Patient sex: F
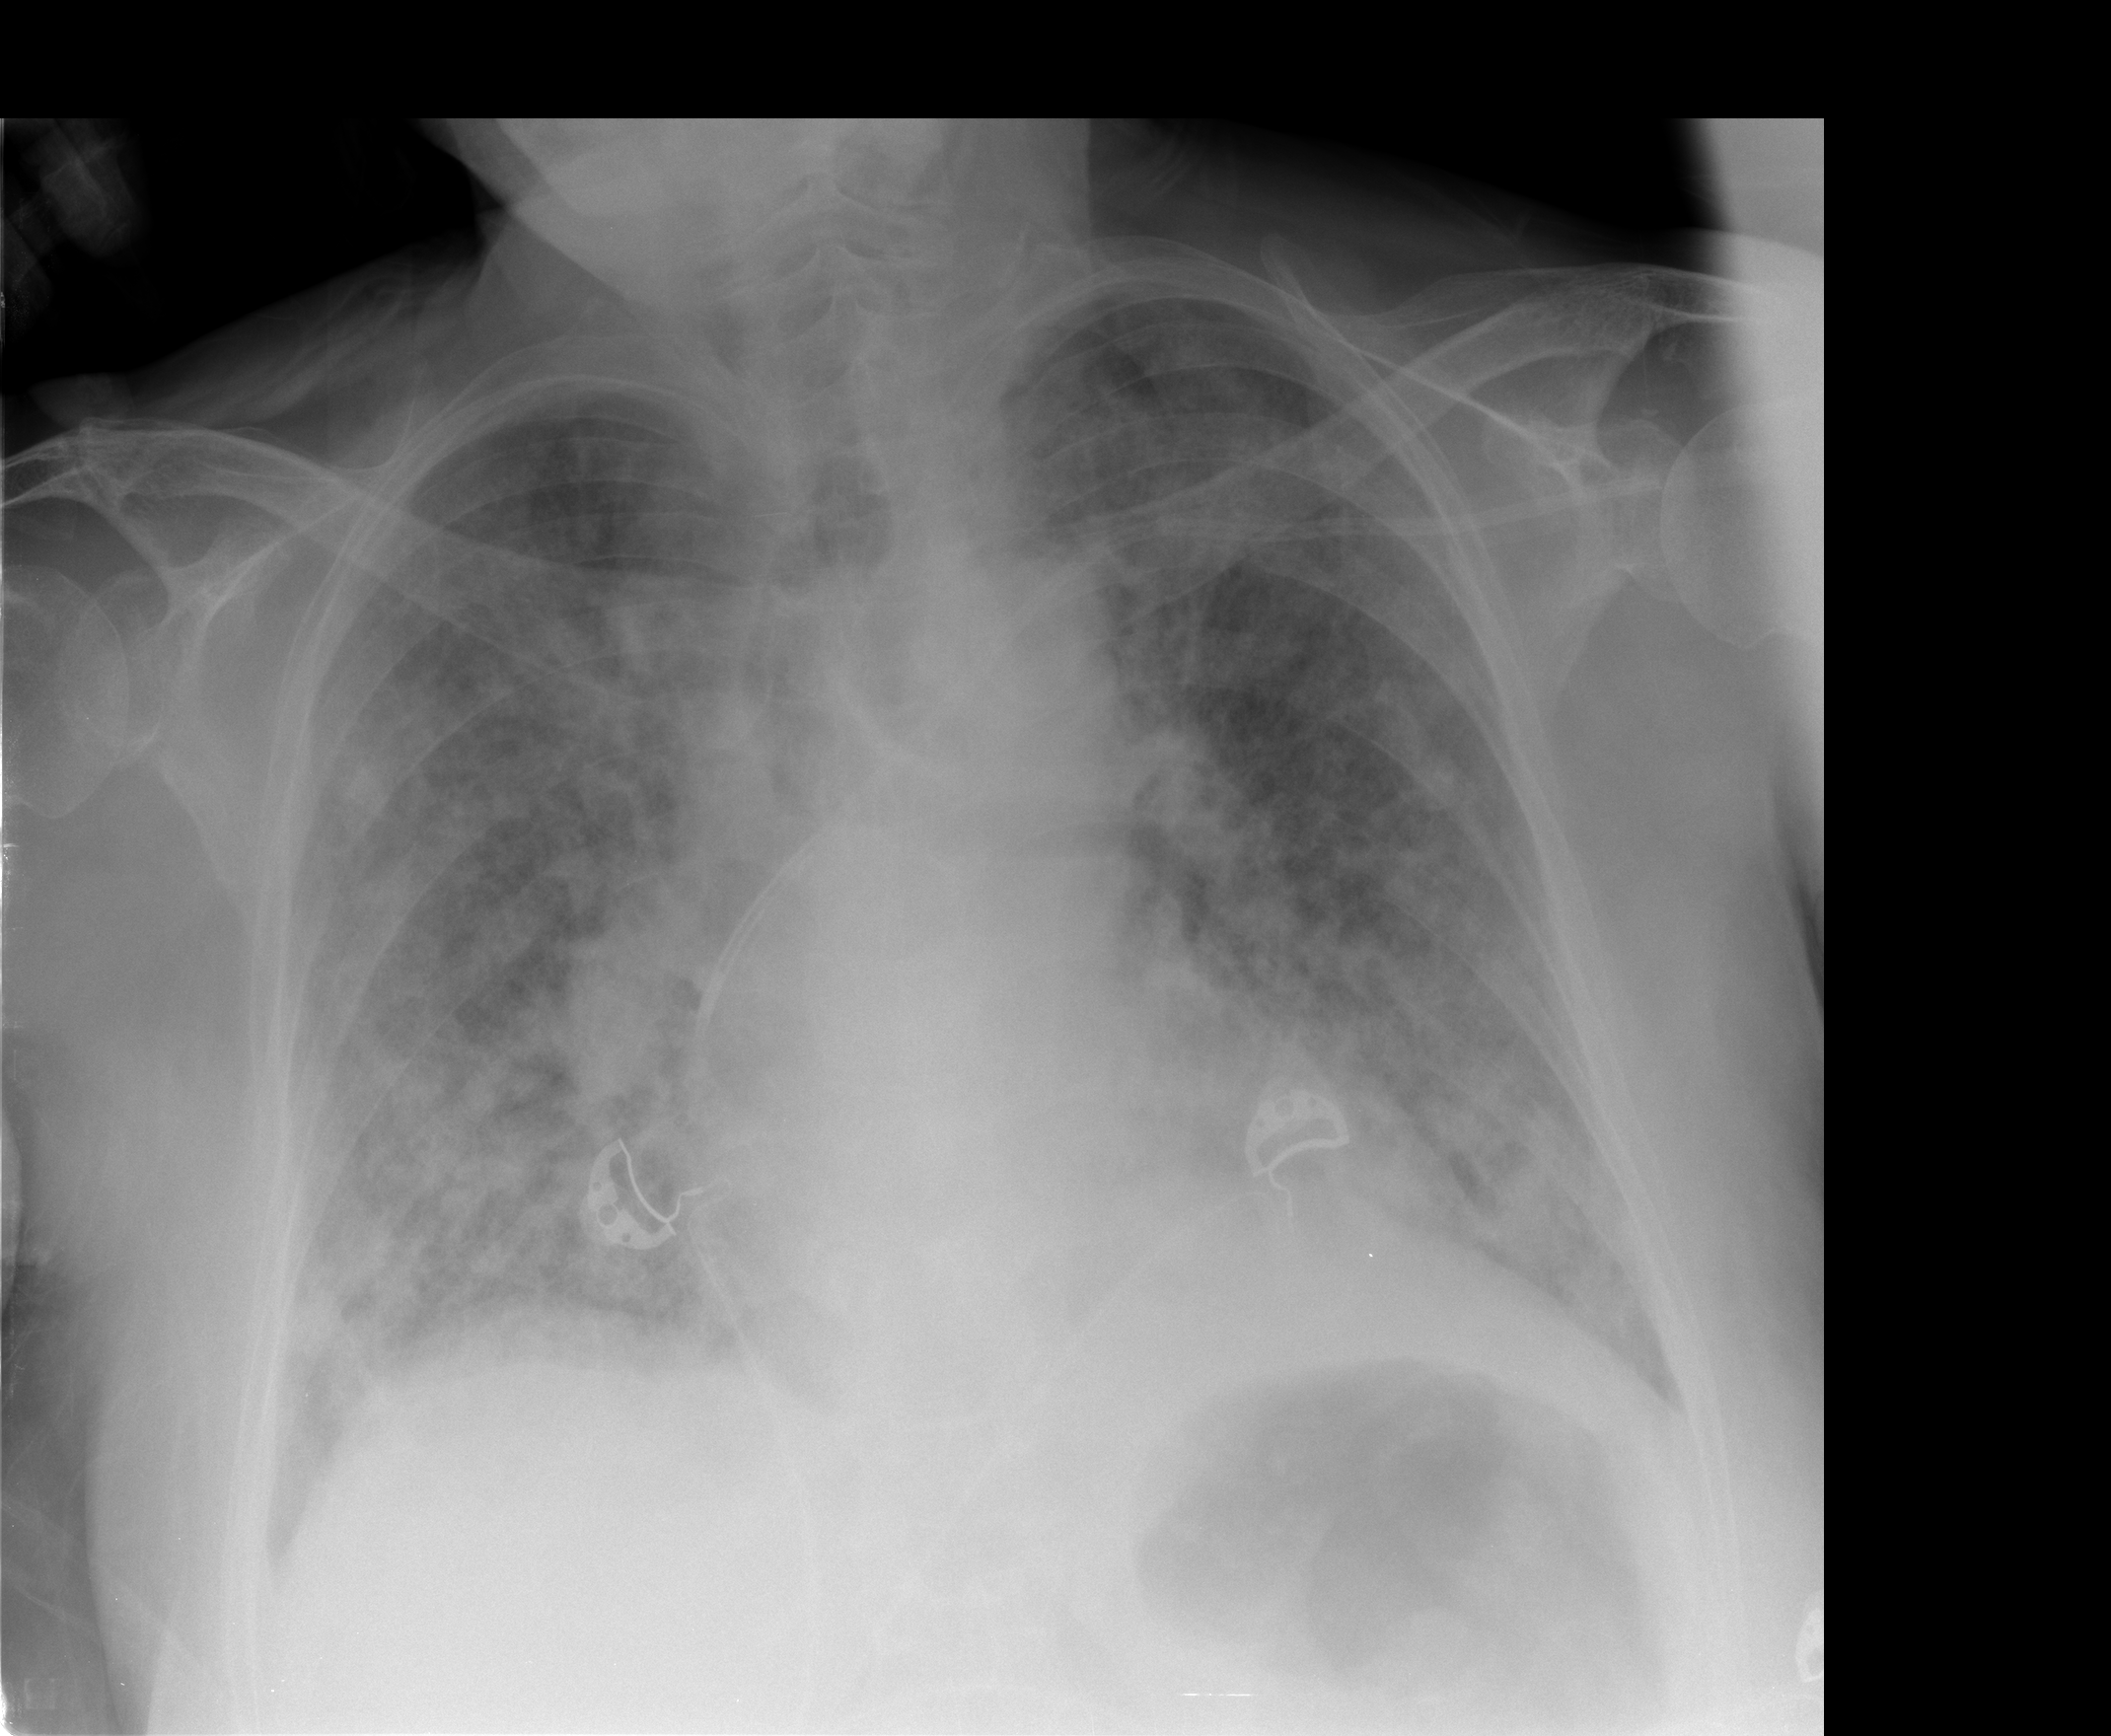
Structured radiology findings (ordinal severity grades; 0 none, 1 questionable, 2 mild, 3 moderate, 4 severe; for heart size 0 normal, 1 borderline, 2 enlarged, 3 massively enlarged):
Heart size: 0
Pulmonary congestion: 3
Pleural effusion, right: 0
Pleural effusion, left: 0
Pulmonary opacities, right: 4
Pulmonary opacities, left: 4
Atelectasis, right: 3
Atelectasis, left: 3